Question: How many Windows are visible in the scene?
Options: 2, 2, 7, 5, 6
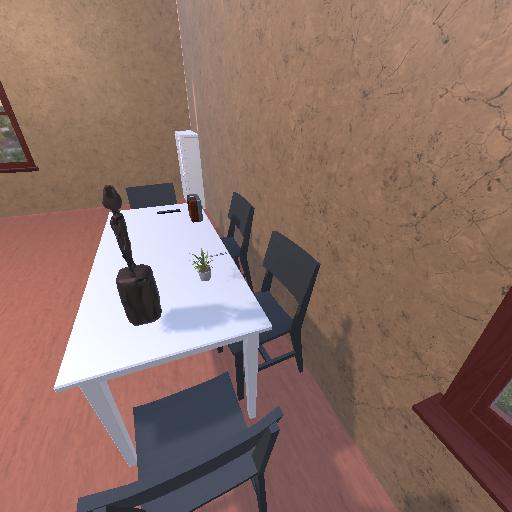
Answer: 2